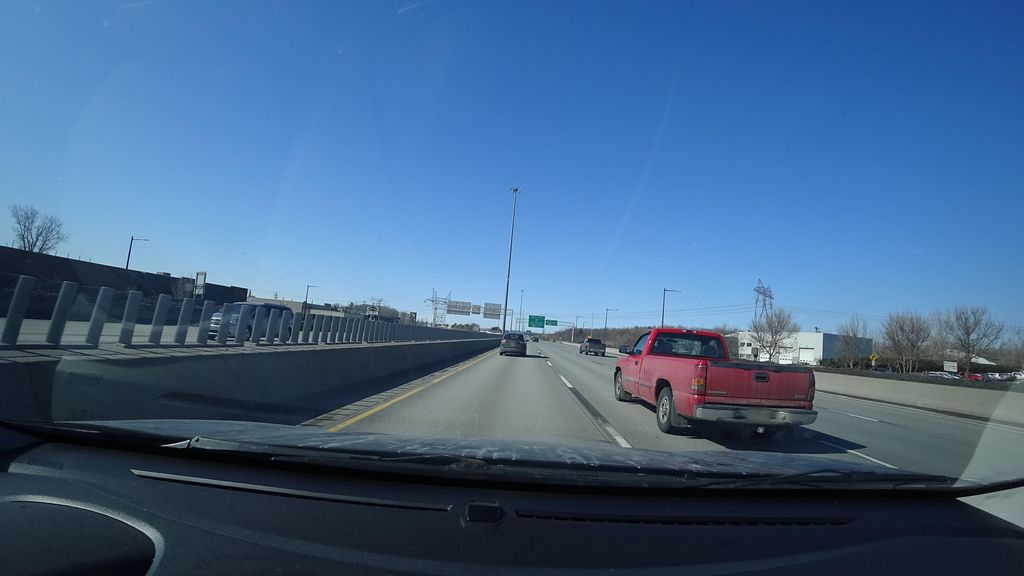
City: quebec_city